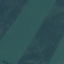
Label: AnnualCrop